Interaction volume radius: 5 \u00c5
Interaction volume height: 10 \u00c5
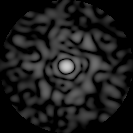
Disorder parameter: 0.8739